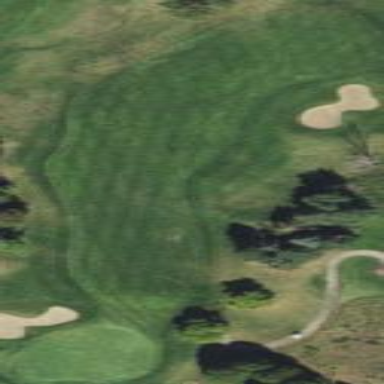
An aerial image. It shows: Grassy area designated as golf fairway.